Field crop: tomato
Growth stage: 1
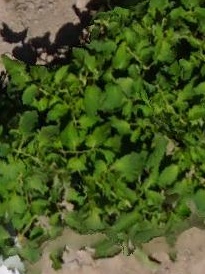
Species: tomato